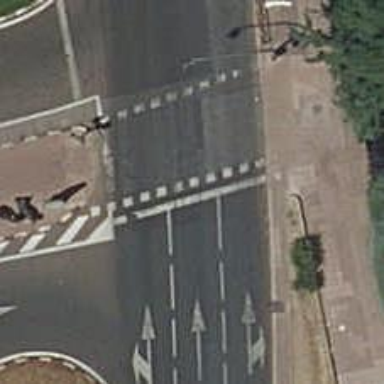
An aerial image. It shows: Road with traffic signals for signaling.